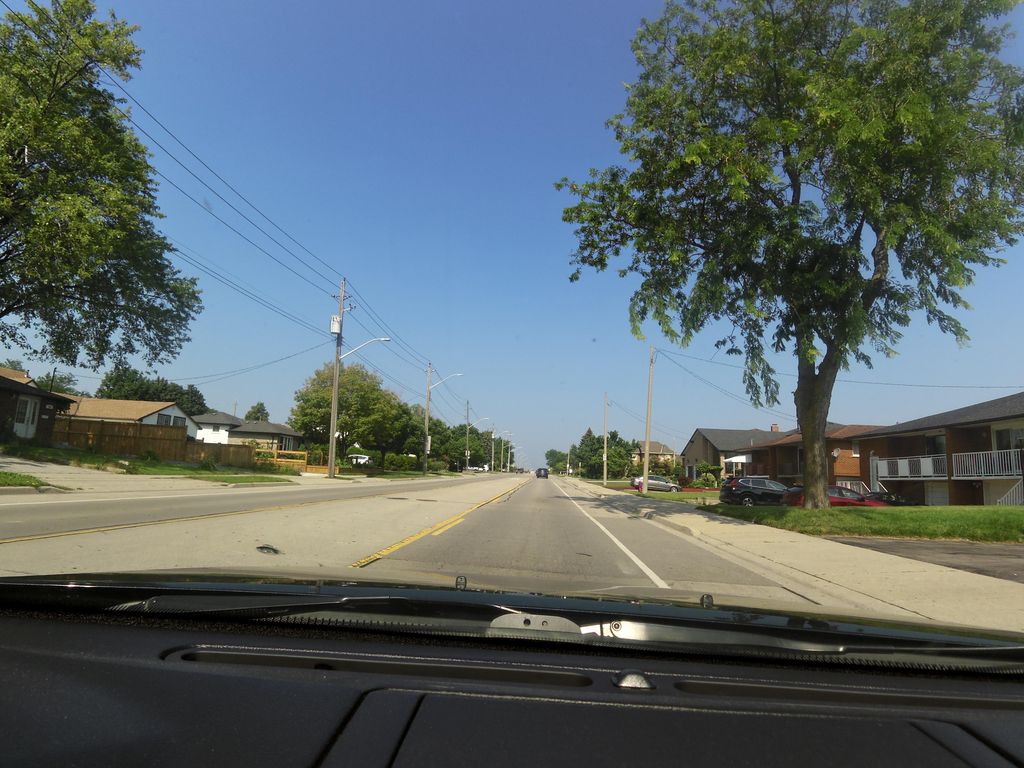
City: hamilton